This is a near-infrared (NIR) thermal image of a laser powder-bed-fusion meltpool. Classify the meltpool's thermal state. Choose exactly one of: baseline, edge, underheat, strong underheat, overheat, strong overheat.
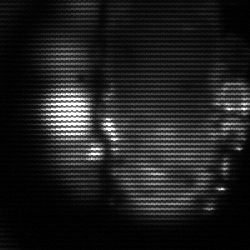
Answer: strong underheat